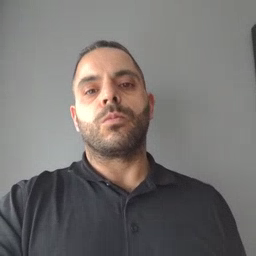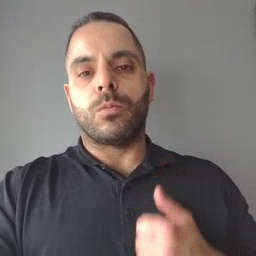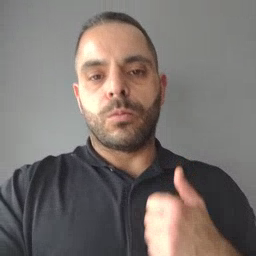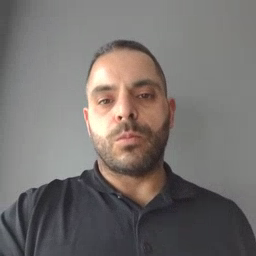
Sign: bath